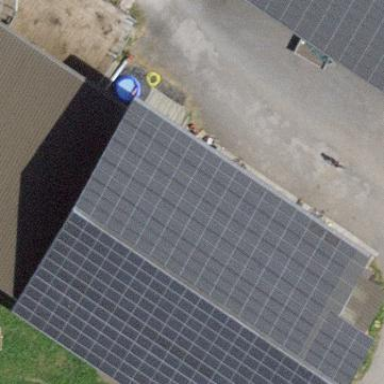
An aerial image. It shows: Solar power generator.